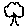
Label: tree